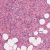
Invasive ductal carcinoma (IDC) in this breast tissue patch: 1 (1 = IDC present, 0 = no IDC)